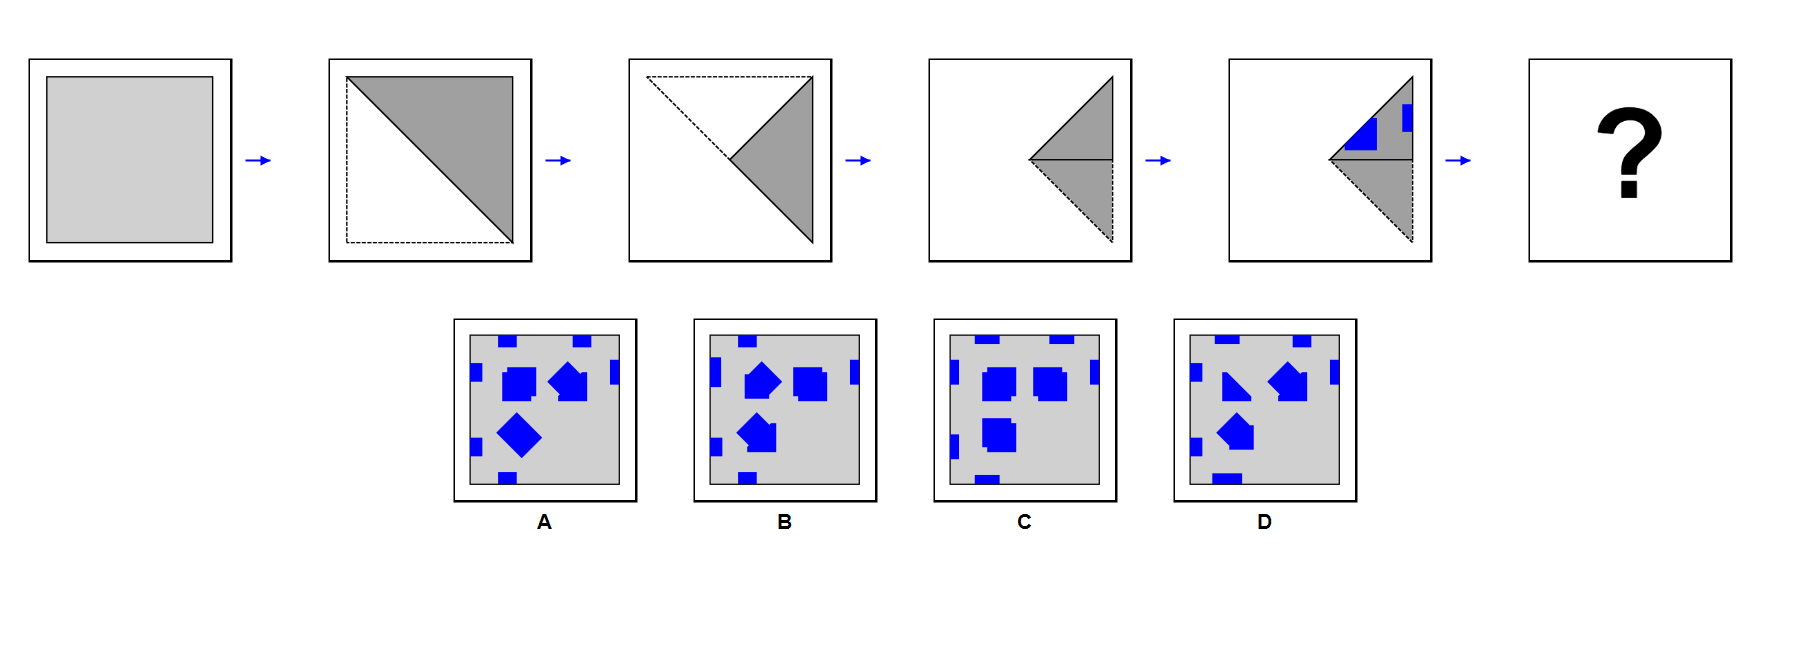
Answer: C